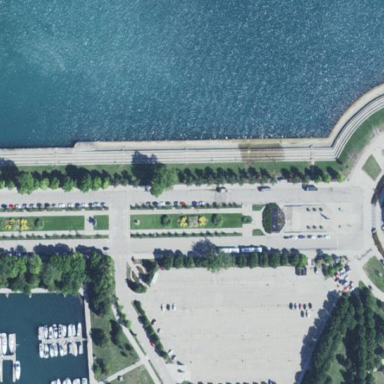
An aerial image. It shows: Pedestrian road by the quay.